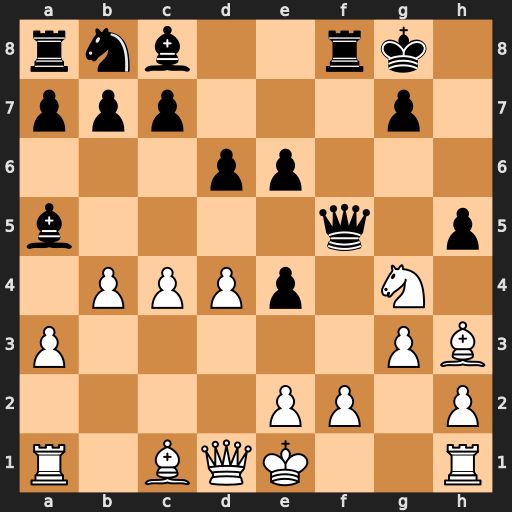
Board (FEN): rnb2rk1/ppp3p1/3pp3/b4q1p/1PPPp1N1/P5PB/4PP1P/R1BQK2R
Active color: w
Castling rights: KQ
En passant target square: -
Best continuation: Nh6+ gxh6 Bxf5